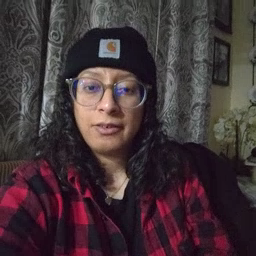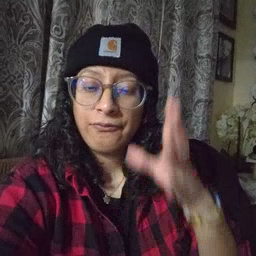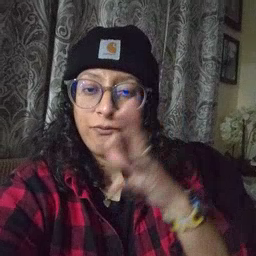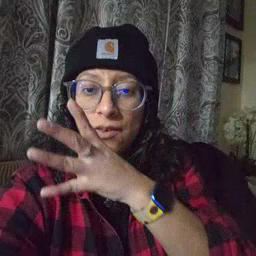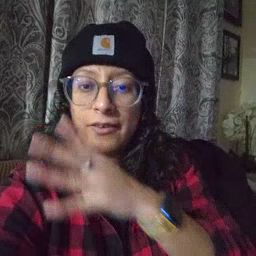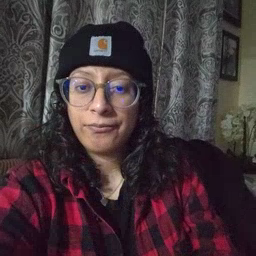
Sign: farm